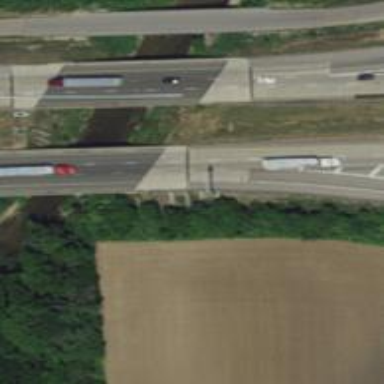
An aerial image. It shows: Bridge over motorway.